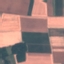
Label: AnnualCrop